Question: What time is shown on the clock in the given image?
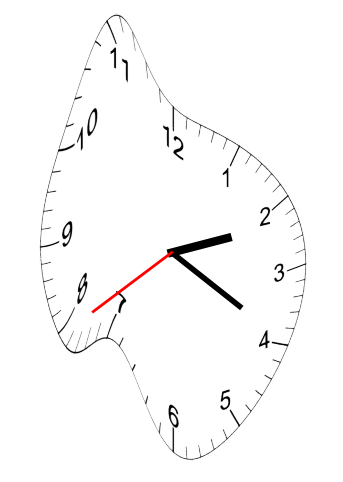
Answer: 02:19:39